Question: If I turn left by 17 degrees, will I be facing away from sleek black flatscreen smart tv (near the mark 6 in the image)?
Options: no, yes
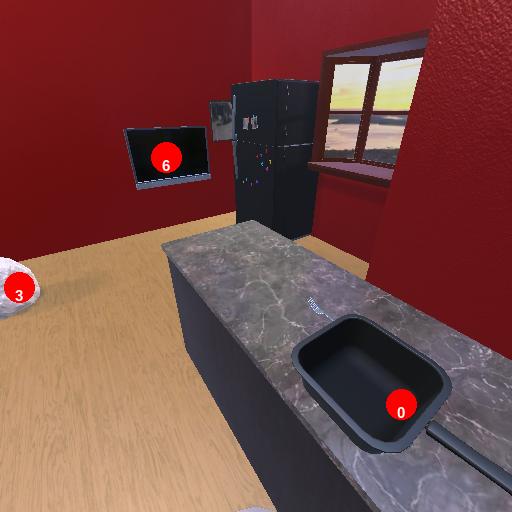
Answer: no